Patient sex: M
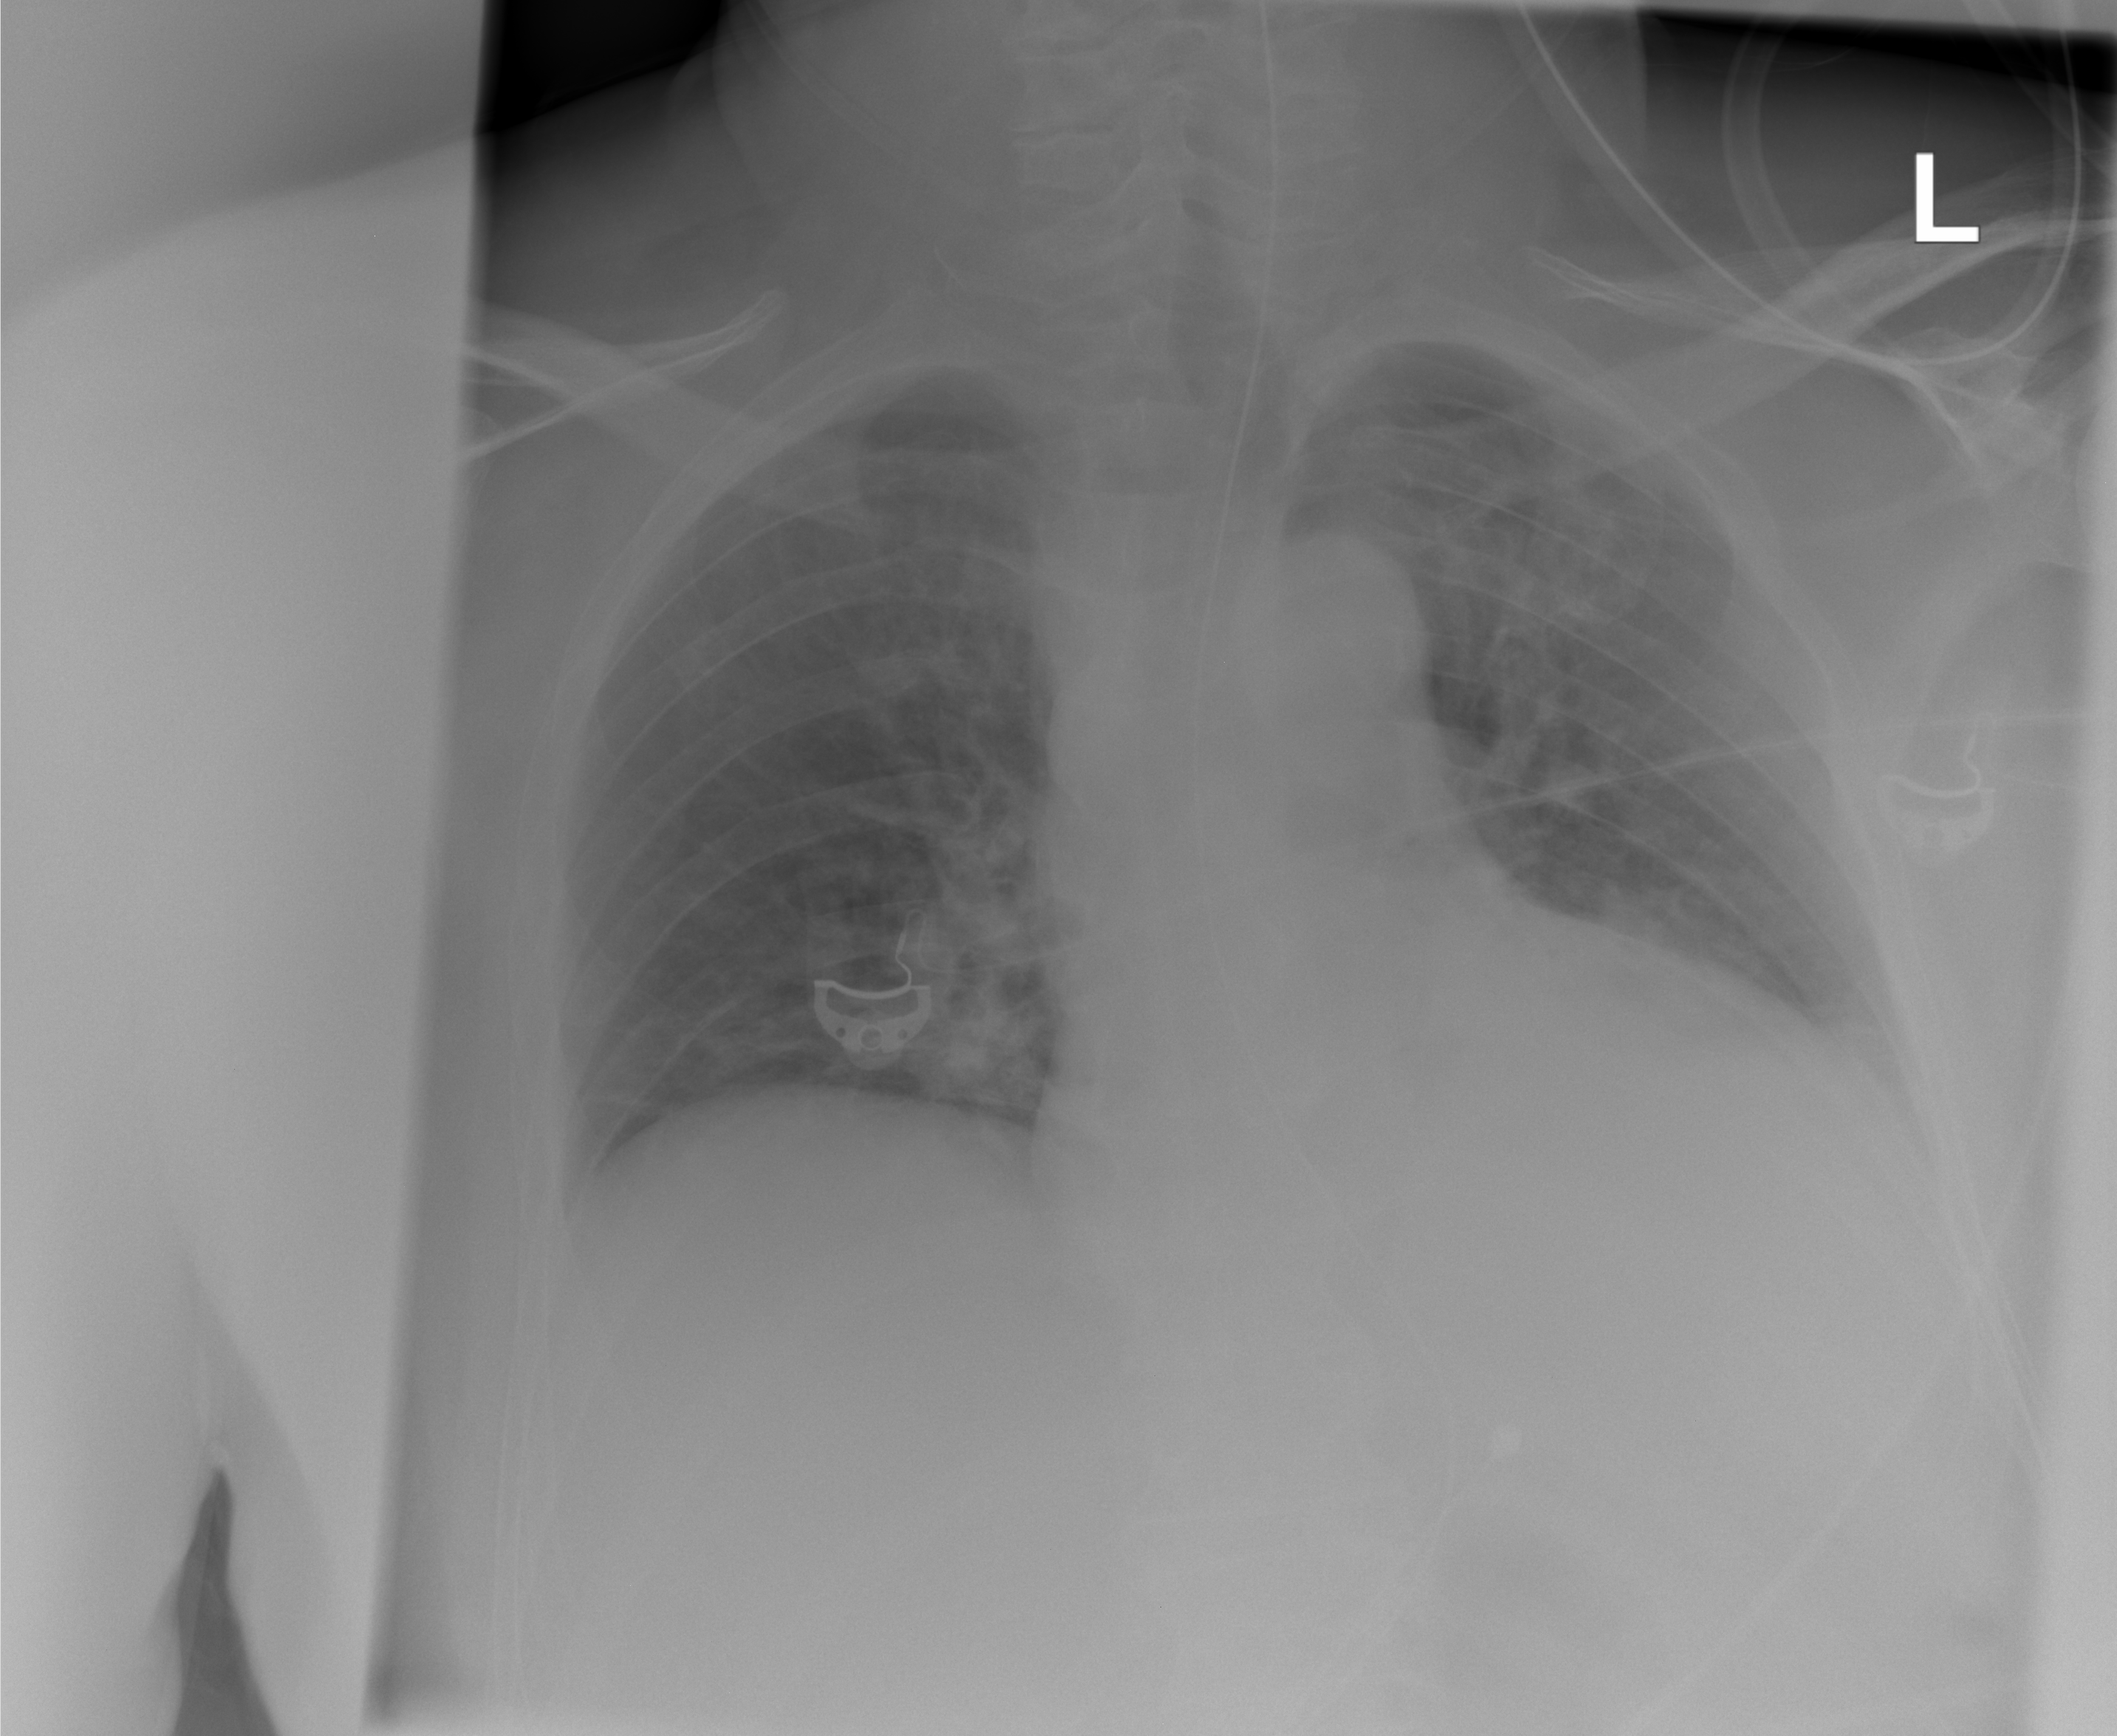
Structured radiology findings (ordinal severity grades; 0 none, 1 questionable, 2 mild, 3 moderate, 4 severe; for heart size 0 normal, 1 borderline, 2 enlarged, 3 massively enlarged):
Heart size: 2
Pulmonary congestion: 2
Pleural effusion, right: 0
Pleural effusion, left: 1
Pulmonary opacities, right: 0
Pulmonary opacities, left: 0
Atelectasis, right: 0
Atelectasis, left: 2